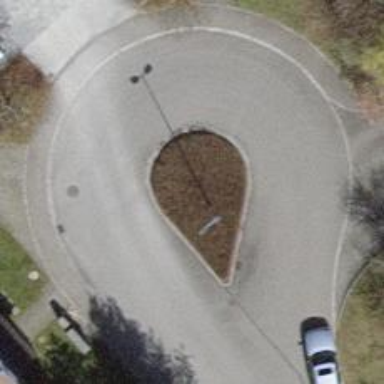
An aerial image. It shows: Turning loop on the road.